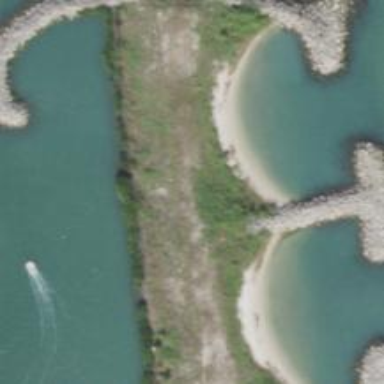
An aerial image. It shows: Breakwater structure.